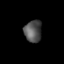
Tissue: prostate
Cell type: T cells
Senescence score: 0.3421
Nuclear area (px): 378
Mean DAPI intensity: 82.257